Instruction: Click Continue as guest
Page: checkout
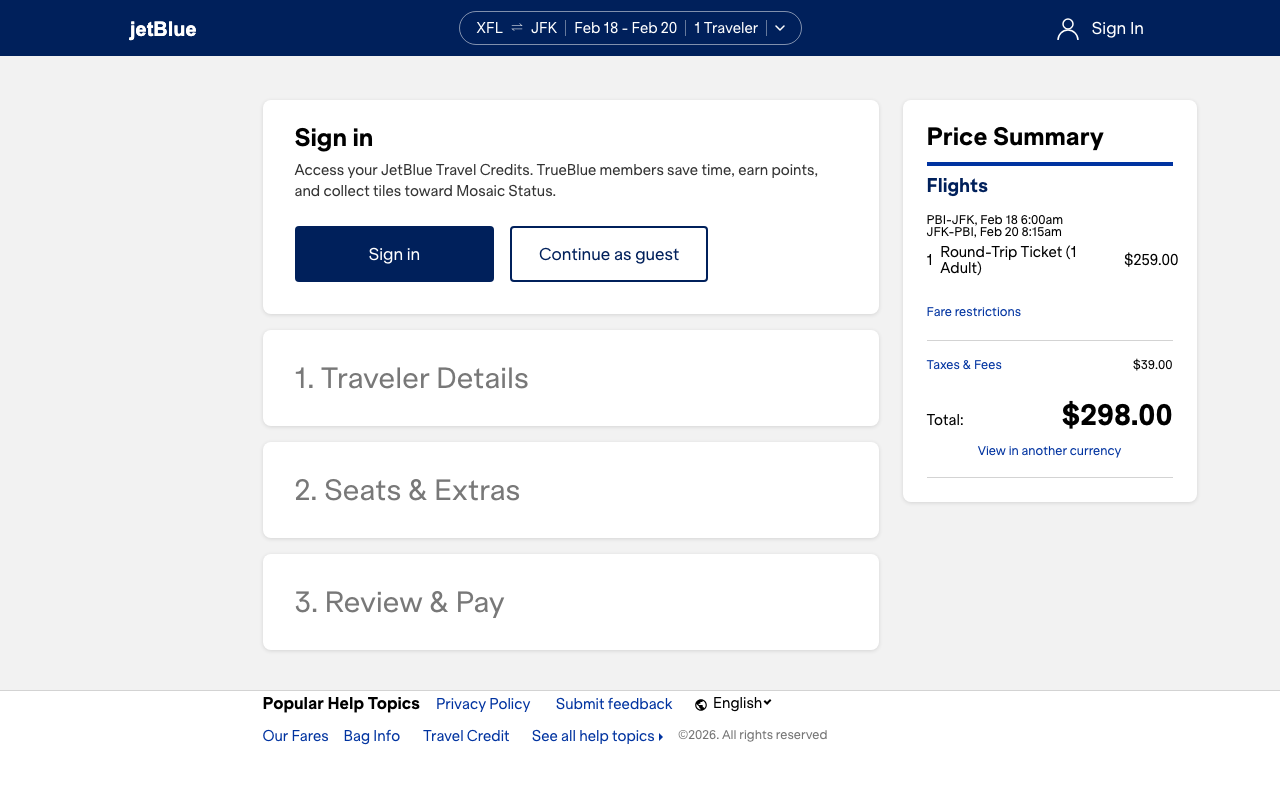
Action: click